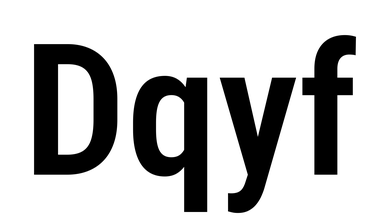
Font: Roboto_Condensed_SemiBold